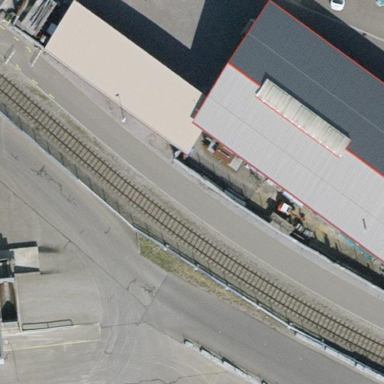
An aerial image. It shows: Industrial building.